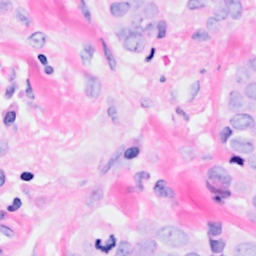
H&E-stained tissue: Breast